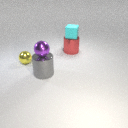
small purple metal sphere in front of small cyan rubber cube